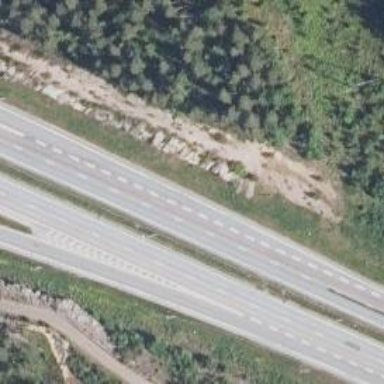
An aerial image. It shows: Asphalt motorway.